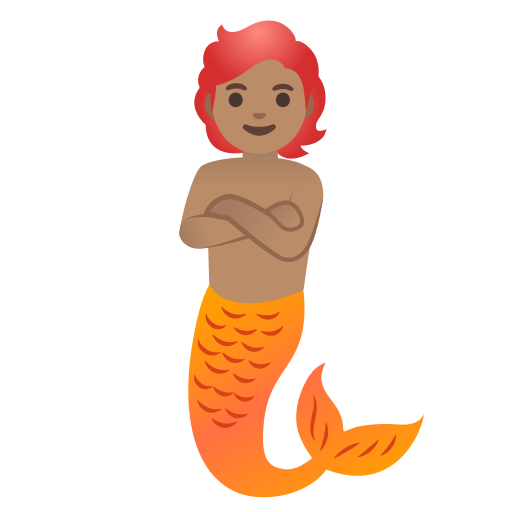
Emoji: 🧜🏽